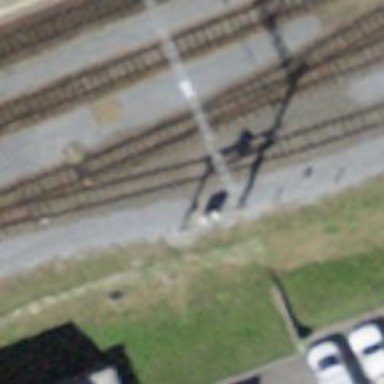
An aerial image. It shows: Narrow-gauge railway yard with one track. The yard is electrified with contact line.